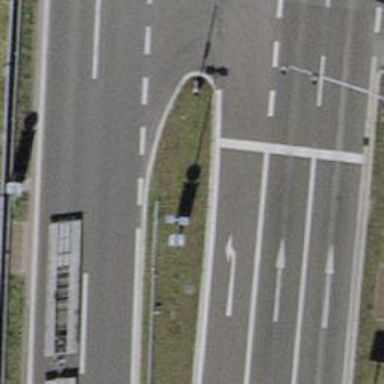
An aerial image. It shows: Traffic sign is visible in the image.